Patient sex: F
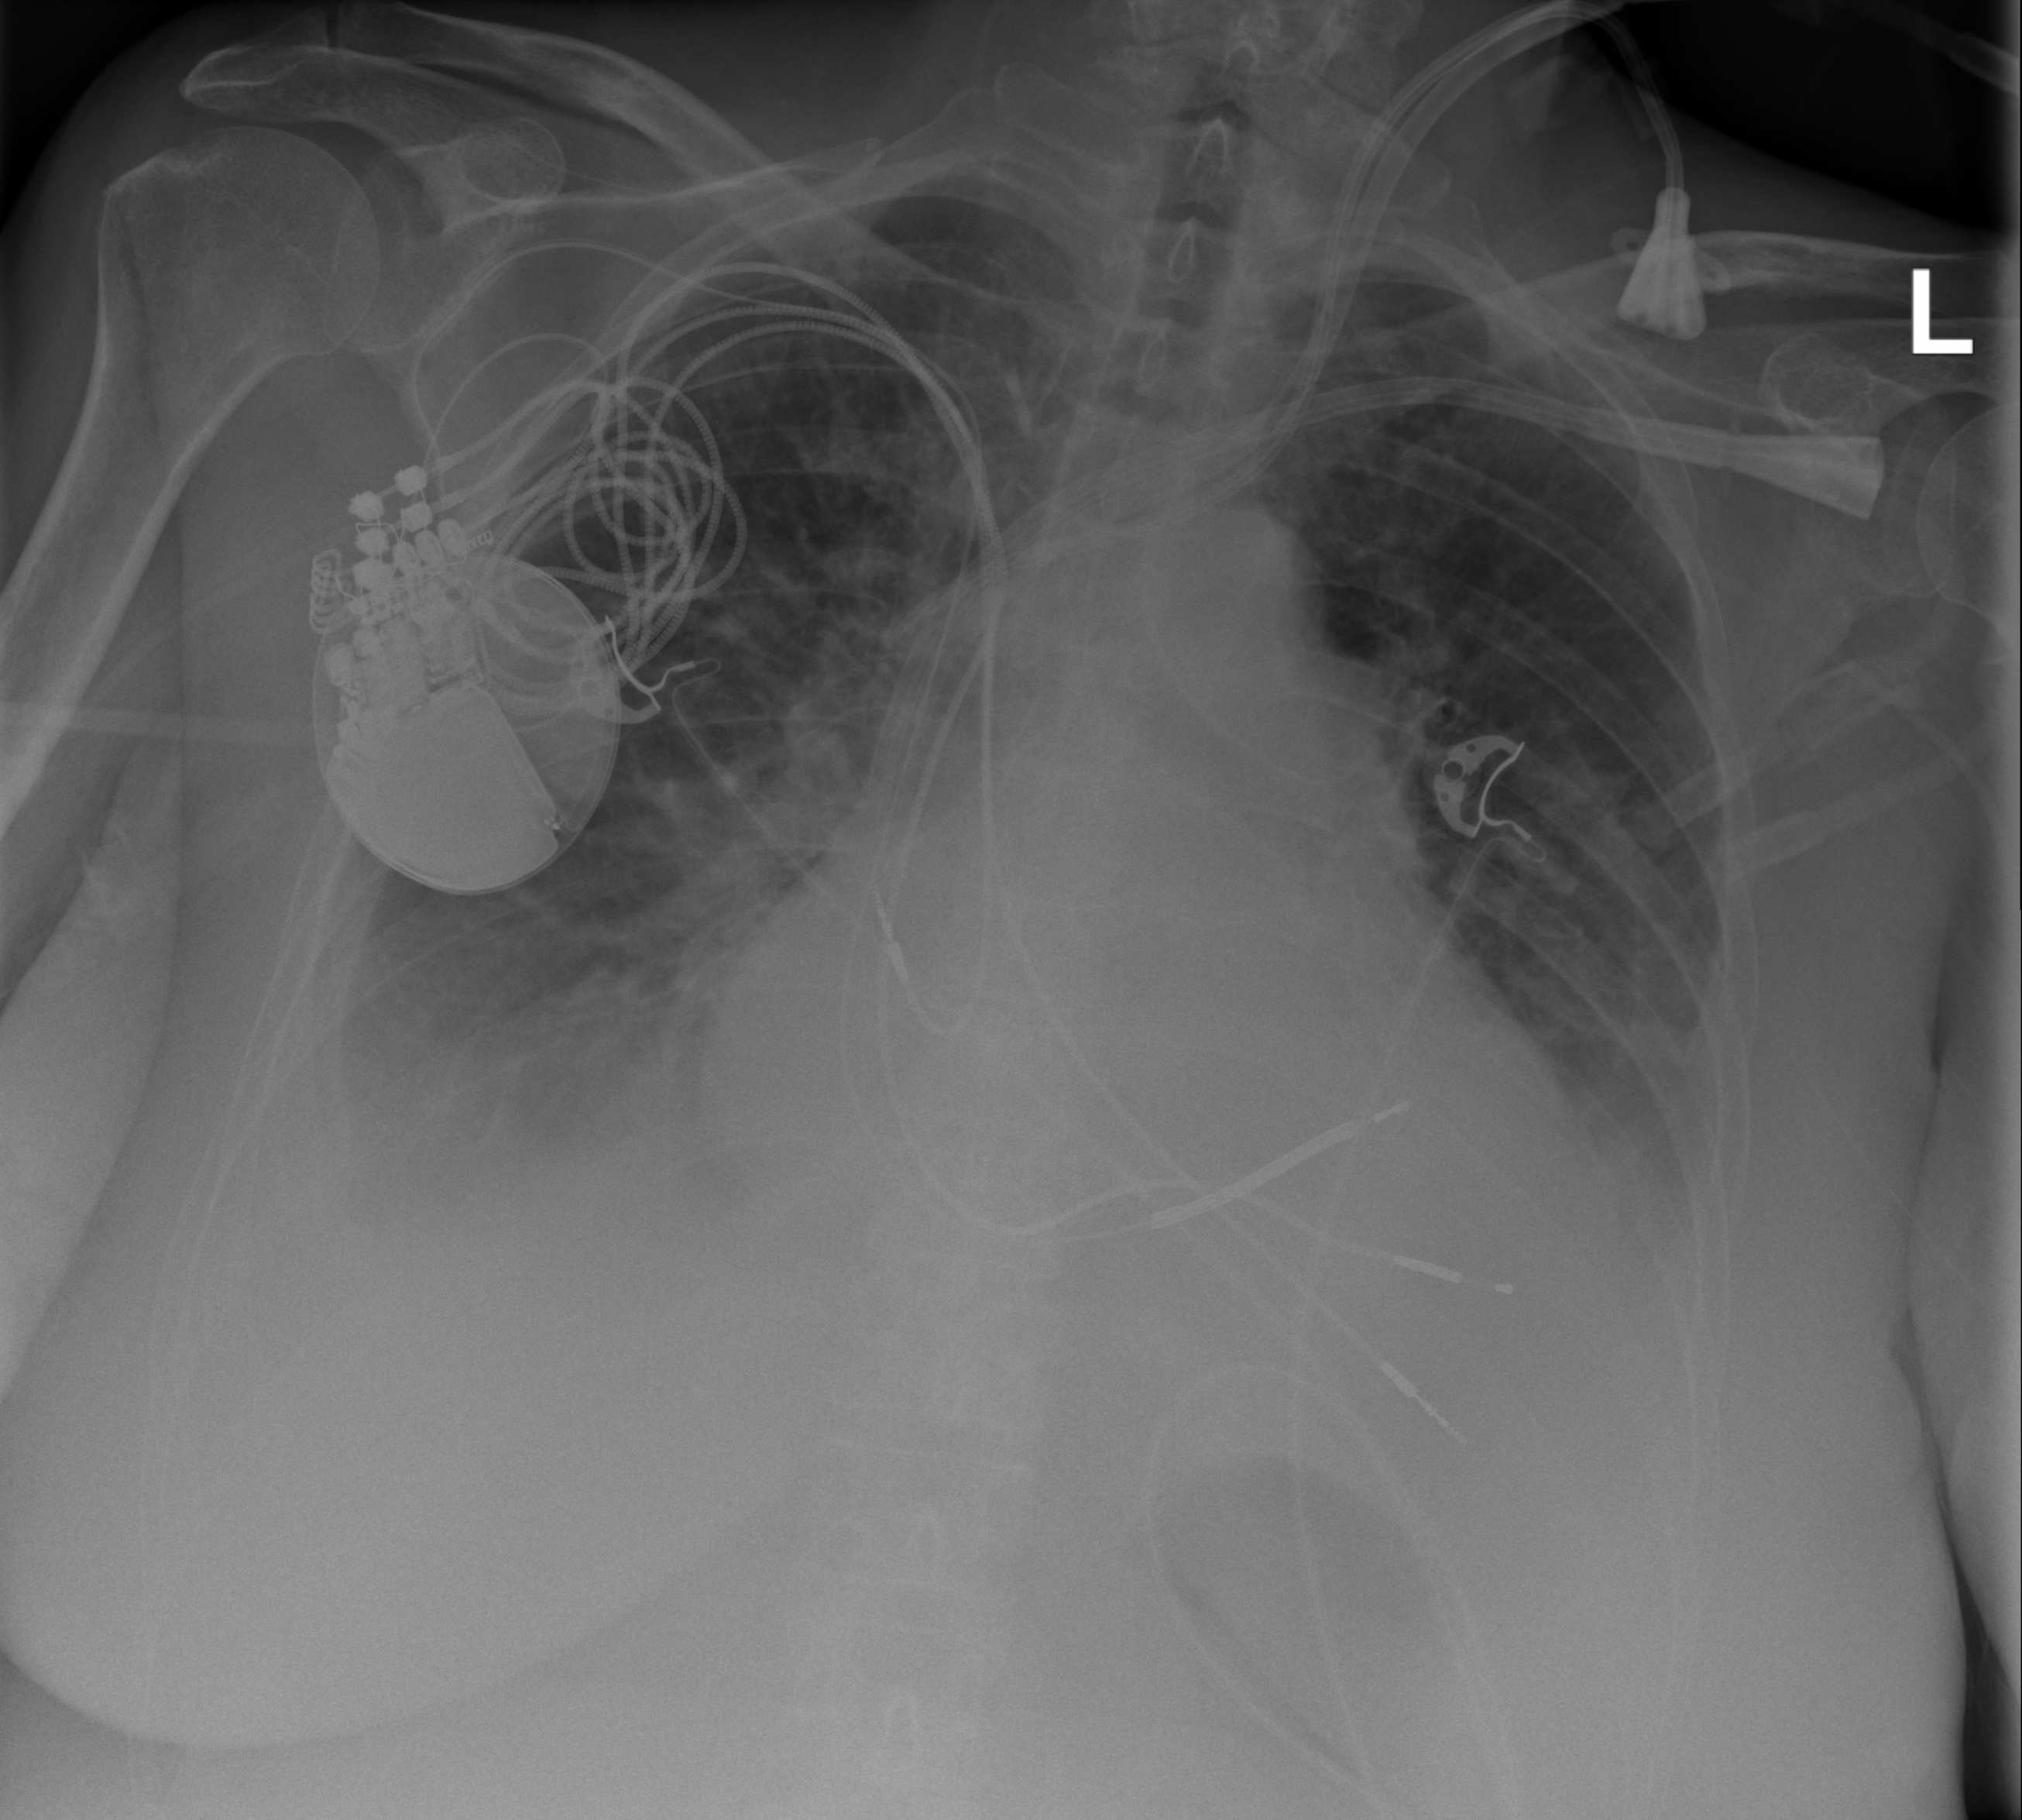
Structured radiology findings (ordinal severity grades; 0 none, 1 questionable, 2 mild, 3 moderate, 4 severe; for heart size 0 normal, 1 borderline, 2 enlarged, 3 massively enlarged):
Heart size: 2
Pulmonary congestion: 2
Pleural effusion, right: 3
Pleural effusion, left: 2
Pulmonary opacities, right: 2
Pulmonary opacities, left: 2
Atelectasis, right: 2
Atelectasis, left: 2